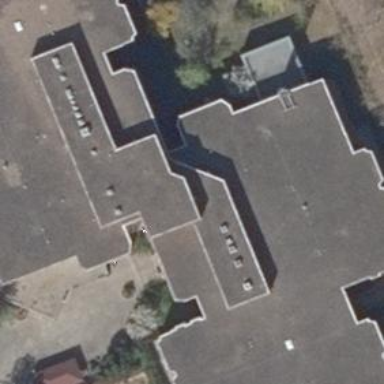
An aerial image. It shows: Dormitory building with flat roof.